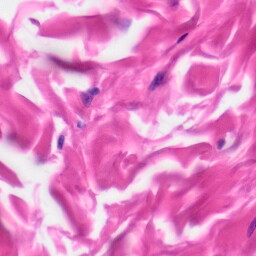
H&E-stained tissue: Skin